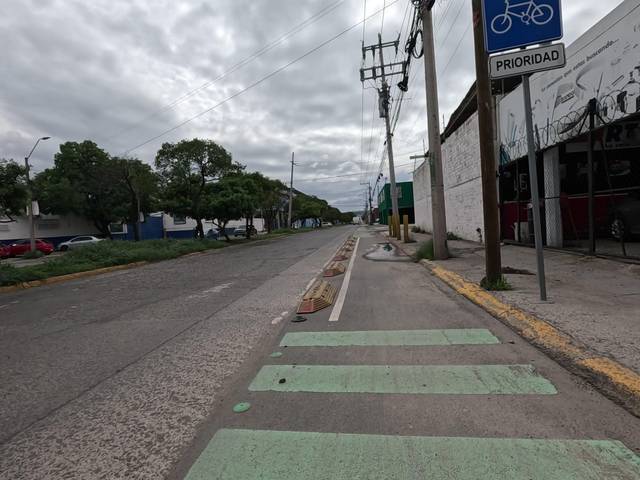
Region: Mexico
Coordinates: 21.095, -101.696